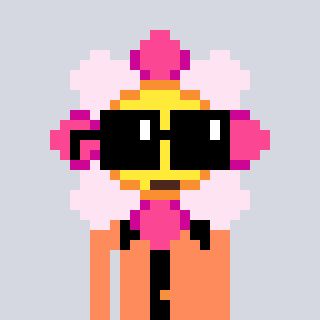
a pixel art character with square black sunglasses, a flower-shaped head and a peachy-colored body on a cool background